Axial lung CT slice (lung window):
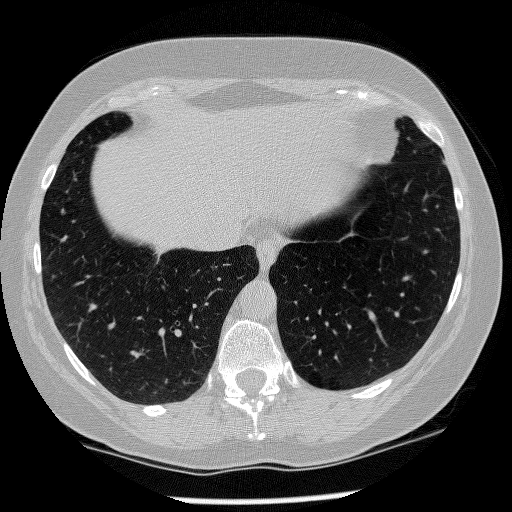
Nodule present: no